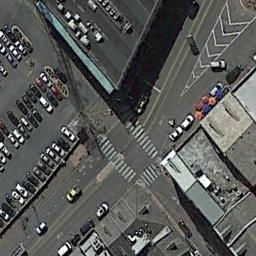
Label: intersection